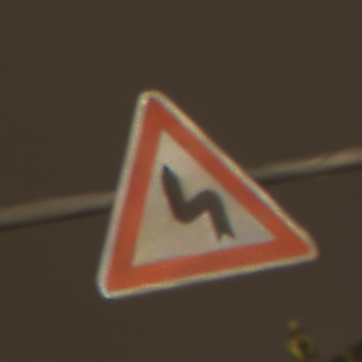
Verkehrszeichen: DoppelkurveZunaechstLinks
Umgebung: Outdoor, Urban
Tageszeit: Night
Wetter: Overcast
Licht: Artificial
Jahreszeit: NotSpecified
Kontrast: HighContrast